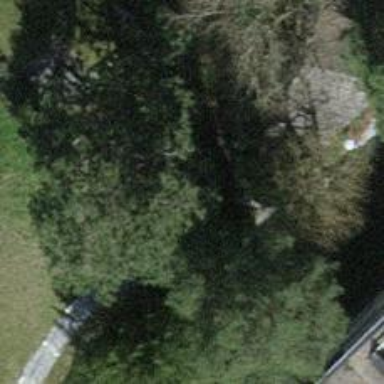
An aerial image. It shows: Single tag "natural: tree."